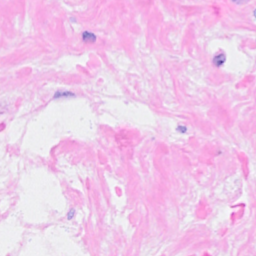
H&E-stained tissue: Breast